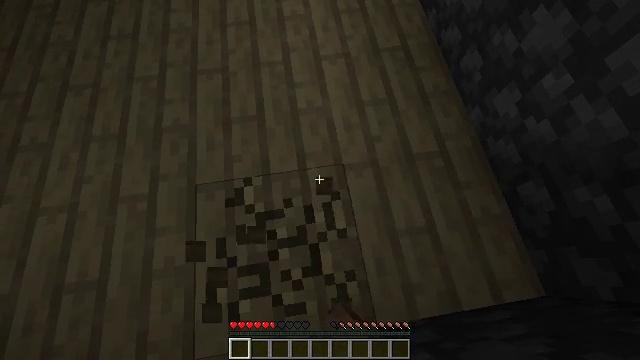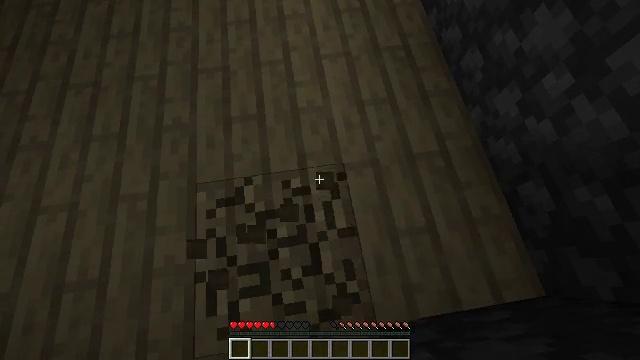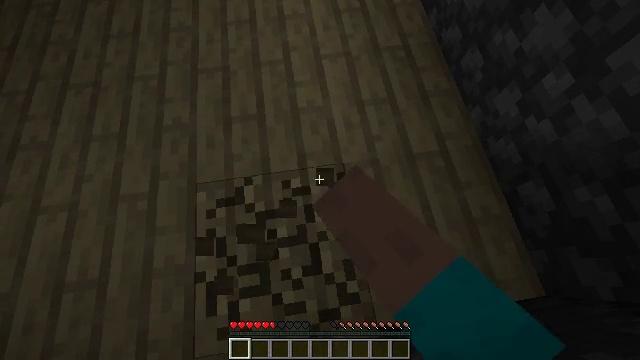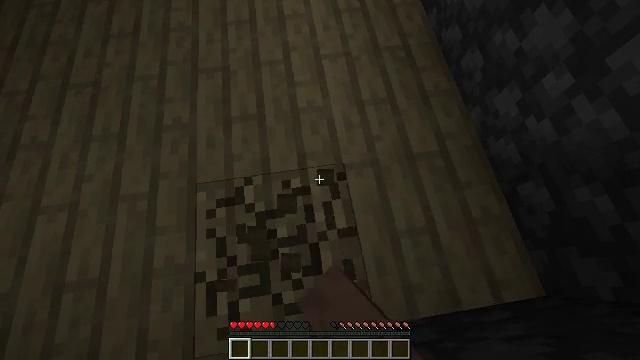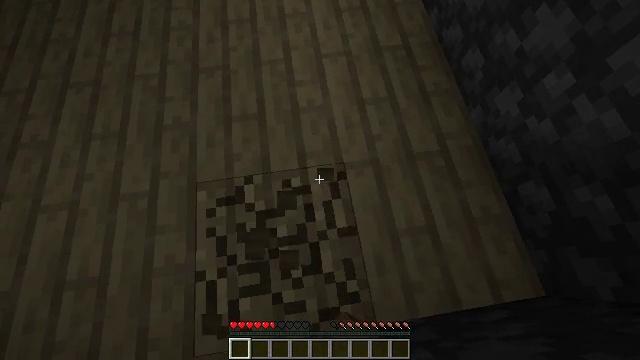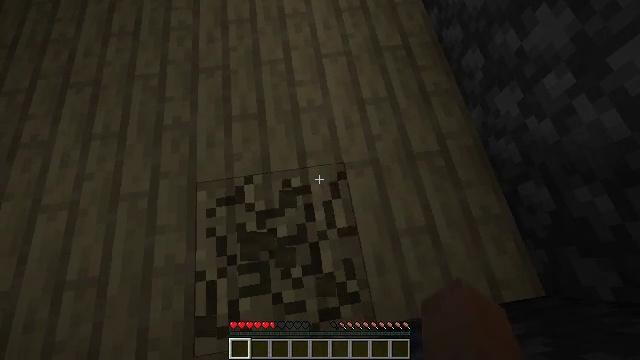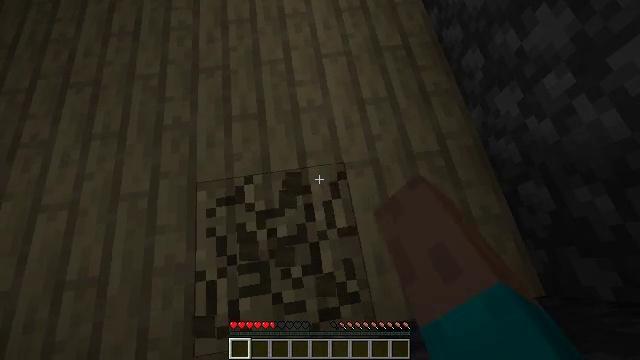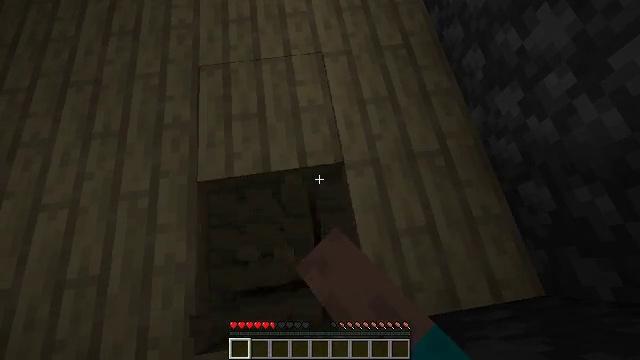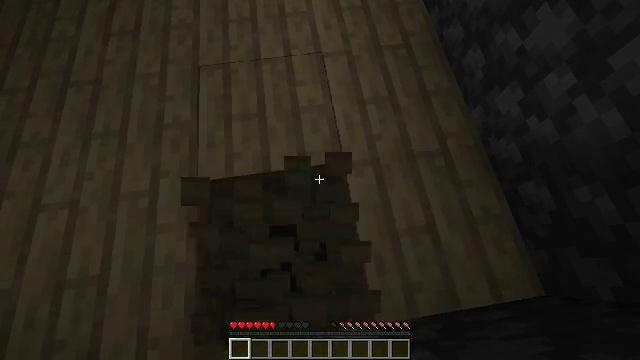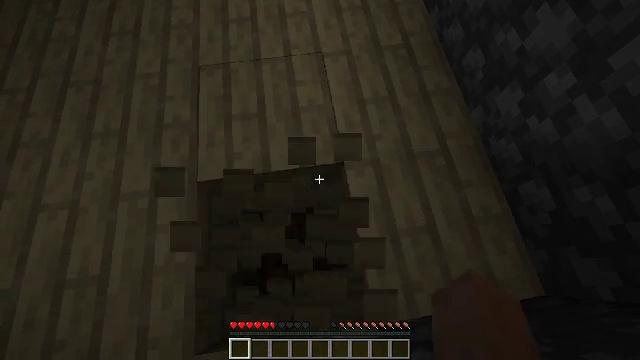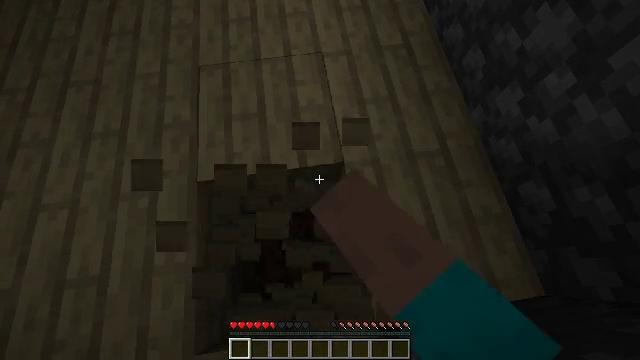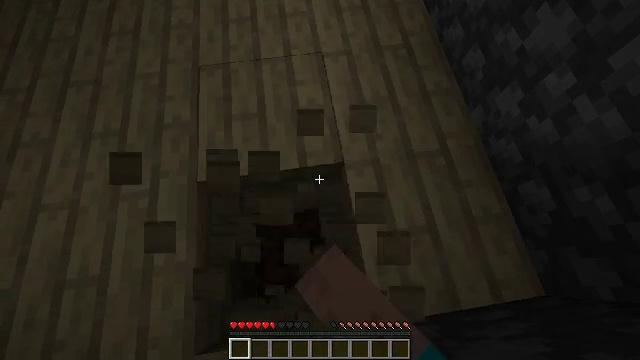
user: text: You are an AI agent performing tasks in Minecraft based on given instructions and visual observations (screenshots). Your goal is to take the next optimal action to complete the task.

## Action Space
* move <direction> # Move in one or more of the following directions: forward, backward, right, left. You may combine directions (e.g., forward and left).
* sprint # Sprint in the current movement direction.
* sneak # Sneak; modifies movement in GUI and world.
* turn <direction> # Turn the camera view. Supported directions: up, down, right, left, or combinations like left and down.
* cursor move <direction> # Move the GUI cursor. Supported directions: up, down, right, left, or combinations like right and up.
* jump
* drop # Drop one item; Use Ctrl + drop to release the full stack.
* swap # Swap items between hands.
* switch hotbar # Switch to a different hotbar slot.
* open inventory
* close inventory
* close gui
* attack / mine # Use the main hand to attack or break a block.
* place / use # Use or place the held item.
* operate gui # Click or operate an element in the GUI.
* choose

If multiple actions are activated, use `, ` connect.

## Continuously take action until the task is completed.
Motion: motion action
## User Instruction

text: Remove birch planks to collect them.
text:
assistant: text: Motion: attack / mine
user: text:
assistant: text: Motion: attack / mine
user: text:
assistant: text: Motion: attack / mine
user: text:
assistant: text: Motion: attack / mine
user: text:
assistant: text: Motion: attack / mine
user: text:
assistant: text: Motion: attack / mine
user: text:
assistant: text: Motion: attack / mine
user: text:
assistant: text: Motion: attack / mine
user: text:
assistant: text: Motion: attack / mine
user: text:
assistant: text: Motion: attack / mine
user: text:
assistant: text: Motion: attack / mine
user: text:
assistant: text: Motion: attack / mine